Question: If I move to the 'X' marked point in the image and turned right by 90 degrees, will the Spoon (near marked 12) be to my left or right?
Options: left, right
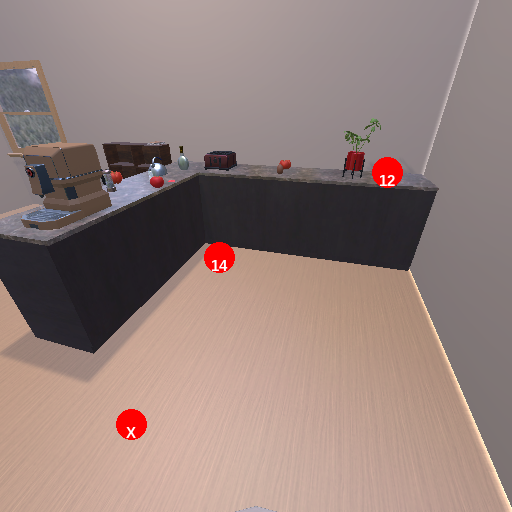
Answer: left